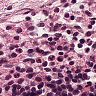
Metastatic tissue present: no